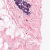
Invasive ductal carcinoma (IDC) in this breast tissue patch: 0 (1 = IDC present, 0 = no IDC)